Interaction volume radius: 10 \u00c5
Interaction volume height: 15 \u00c5
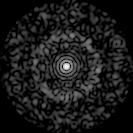
Disorder parameter: 0.823